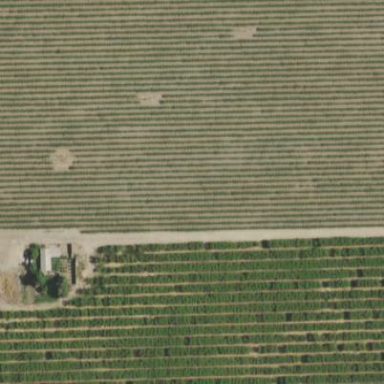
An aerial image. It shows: Vineyard where grapes are grown.